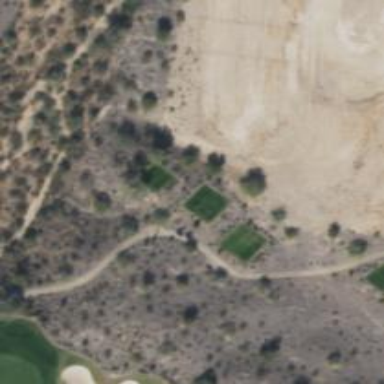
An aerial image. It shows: Path for both roads and golfers.